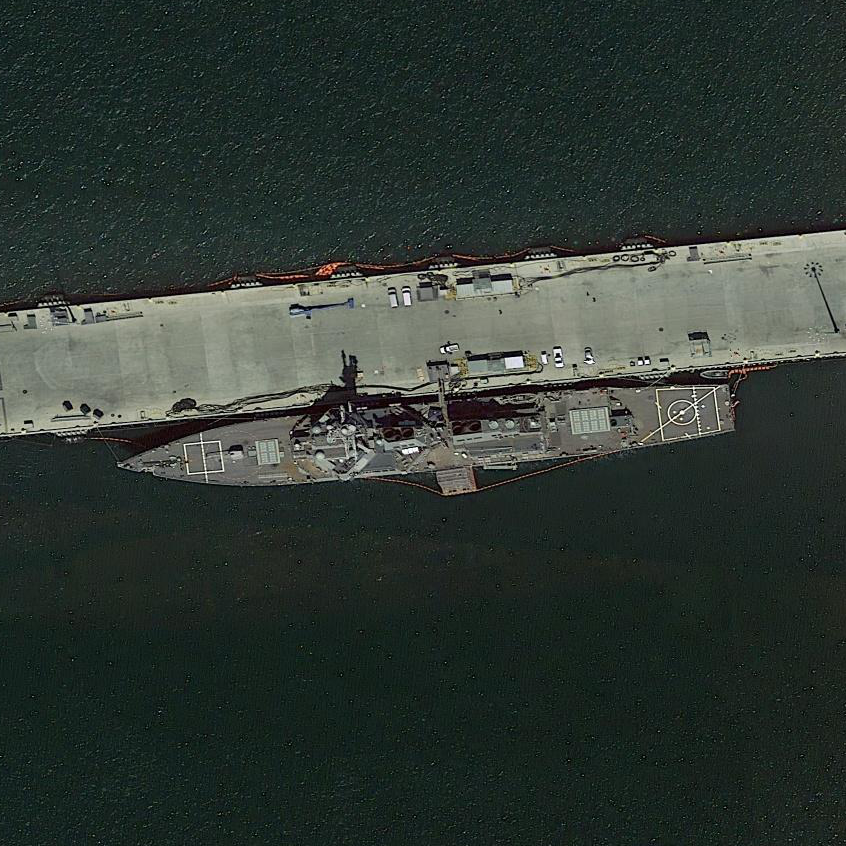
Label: destroyer